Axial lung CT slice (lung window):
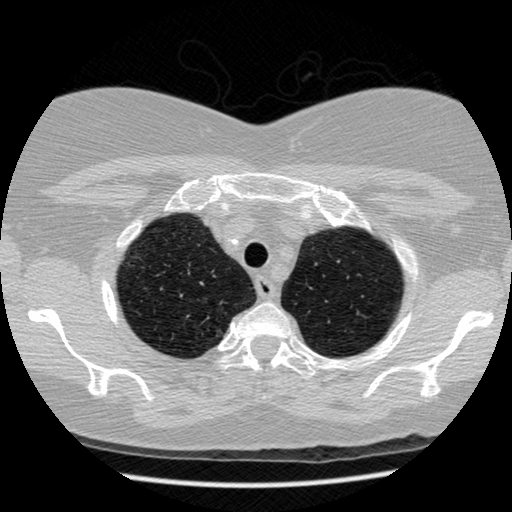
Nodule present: no